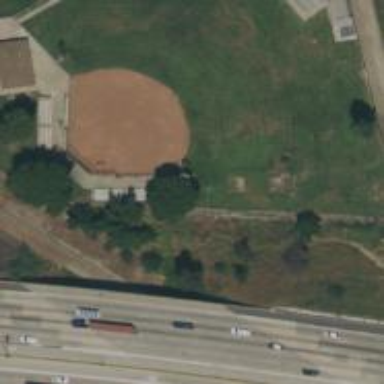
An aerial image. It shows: Baseball pitch for leisure land.